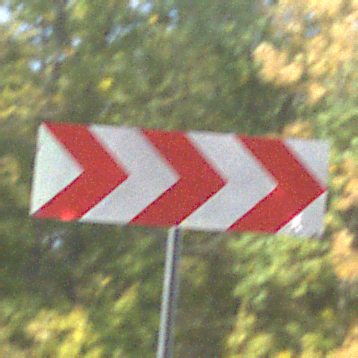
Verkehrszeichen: RichtungstafelnInKurvenGrossLinks
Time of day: MorningAfternoon
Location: Outdoor (Suburban)
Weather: Clear
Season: NotSpecified
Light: Natural